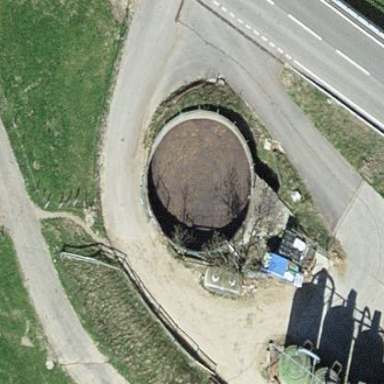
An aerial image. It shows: Slurry tank building.